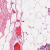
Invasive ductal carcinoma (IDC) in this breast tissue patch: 0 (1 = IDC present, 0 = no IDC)